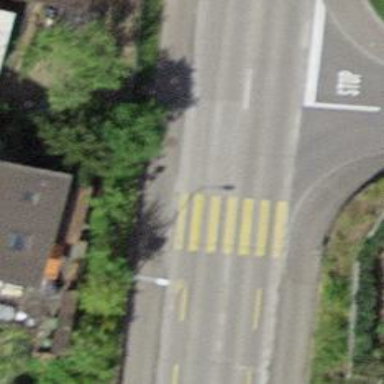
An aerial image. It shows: Uncontrolled zebra crossing on the road.